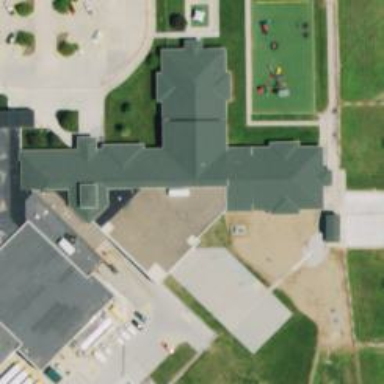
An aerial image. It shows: School.